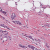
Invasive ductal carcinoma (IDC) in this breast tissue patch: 1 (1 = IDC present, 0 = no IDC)